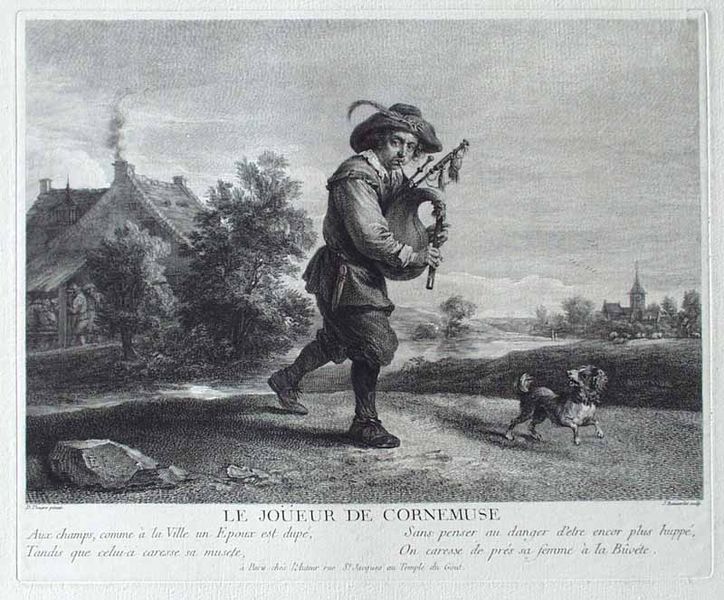
Titel: Le joueur de cornemuse
Künstler: Jacques-Firmin Beauvarlet
Standort: Karlsruhe
Institution: Staatliche Kunsthalle Karlsruhe
Schlagwörter: baum, feder, felsen, himmel, laub, mann, wasser, weiß, wolken, bäume, fluss, kirchturm, landschaft, see, stadt, bewegung, hintergrund, hut, zeichnung, blick, gras, haus, hund, tier, weg, wiese, wolke, tanz, hose, kragen, mensch, stein, instrument, bach, feld, felder, horizont, hügel, natur, weite, busch, büsche, gehen, kirche, qualm, rauch, land, musik, musiker, person, tanzen, kamin, schornstein, turm, federhut, hündchen, schrift, ort, spieler, schuhe, laufen, fels, dorf, grafik, bauernhof, hof, französisch, romantik, spielen, musizieren, spaziergang, druck, schwarz-weiß, radierung, stich, illustration, text, buchstabe, bleistift, stiefel, tracht, flöte, jäger, has, jagdhund, reise, wanderer, mittelalter, reisender, dudelsack, kupferstich, pfeifen, blasen, gasthaus, gasthof, musikant, krichturm, spielmann, hung, rückwärts, blasebalg, tetx, sackpfeife, schoprnstein, frnzösisch, schencke, ruch, dorfschänke, ville, dudelsackspieler, le, 1750, m,ann, hameln, rauchender schornstein, mittellter, cornemuse, joueur, hutfedora, fedora